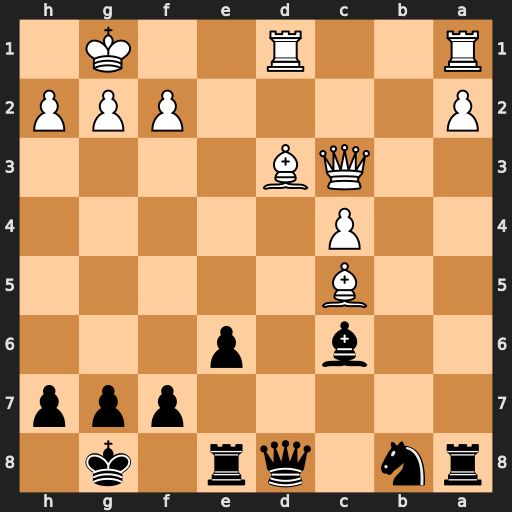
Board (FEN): rn1qr1k1/5ppp/2b1p3/2B5/2P5/2QB4/P4PPP/R2R2K1
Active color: b
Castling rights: -
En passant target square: -
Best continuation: Qg5 Bxh7+ Kxh7